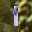
Label: 1